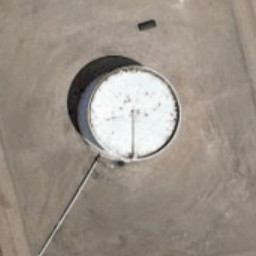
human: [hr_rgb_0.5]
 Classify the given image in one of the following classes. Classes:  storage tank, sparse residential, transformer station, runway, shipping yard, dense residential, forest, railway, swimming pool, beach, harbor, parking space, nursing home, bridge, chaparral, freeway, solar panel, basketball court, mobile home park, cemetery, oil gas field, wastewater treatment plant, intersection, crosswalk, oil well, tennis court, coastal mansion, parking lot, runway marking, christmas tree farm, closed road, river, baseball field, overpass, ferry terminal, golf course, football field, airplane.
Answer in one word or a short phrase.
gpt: storage tank